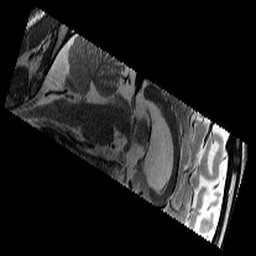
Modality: T2w
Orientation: sagittal
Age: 13
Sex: male
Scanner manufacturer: siemens
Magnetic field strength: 3 T
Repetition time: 9.23 s
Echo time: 0.067 s